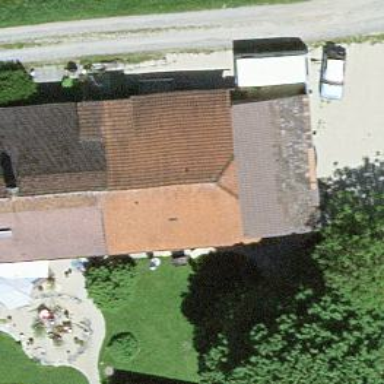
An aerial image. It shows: Farm building.